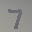
Label: 7